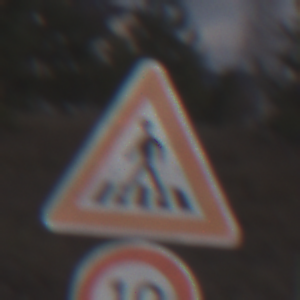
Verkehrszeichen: FussgaengerueberwegRechts
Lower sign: Geschwindigkeit10
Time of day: MorningAfternoon
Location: Outdoor (Nature)
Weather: PartlyCloudy
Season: NotSpecified
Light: Natural